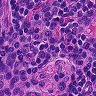
Metastatic tissue present: no